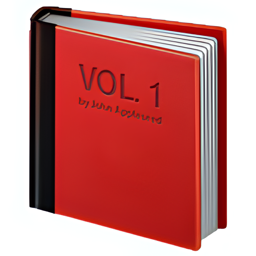
Name: closed book
Emoji: 📕
Group: Objects
Sub-group: book-paper